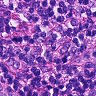
Metastatic tissue present: no